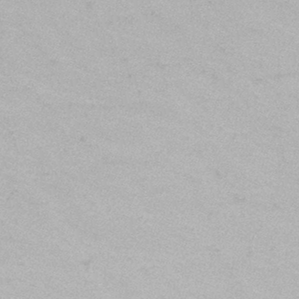
Label: frost